Question: I have an app using HTTPS. I have some problems in IE because is asking users different things. There are different popups depending which version of IE the user has, and the app doesn't work if user do not click ok.
Is possible to still use HTTP? HTTP is a bad experience for user and for my app because requires additional popups and most of users do not know what HTTPS is (users != IT engineers)

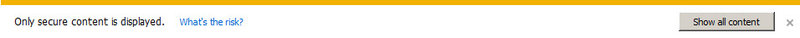
Answer: You will see browser warnings when you load a content (image, script, css) from HTTP URI within an HTTPS page.
Load image, script, css etc. with an HTTPS URI/URL like:
'''
<img src="https://yoursite.com/images/img.png" />
'''
Or use relative URI like:
'''
<img src="images/img.png" />
'''
You must have to provide an HTTPS URI in your app settings, however you can still use HTTP URI for user end, but user with "Enabled secure browsing" on in their FB security settings will be redirected to to your given HTTPS URI.
So in my opinion use HTTPS for all.